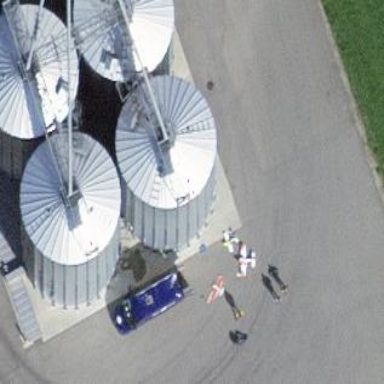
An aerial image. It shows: Silo building.